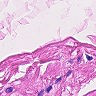
Metastatic tissue present: no